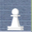
Piece: wP